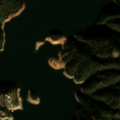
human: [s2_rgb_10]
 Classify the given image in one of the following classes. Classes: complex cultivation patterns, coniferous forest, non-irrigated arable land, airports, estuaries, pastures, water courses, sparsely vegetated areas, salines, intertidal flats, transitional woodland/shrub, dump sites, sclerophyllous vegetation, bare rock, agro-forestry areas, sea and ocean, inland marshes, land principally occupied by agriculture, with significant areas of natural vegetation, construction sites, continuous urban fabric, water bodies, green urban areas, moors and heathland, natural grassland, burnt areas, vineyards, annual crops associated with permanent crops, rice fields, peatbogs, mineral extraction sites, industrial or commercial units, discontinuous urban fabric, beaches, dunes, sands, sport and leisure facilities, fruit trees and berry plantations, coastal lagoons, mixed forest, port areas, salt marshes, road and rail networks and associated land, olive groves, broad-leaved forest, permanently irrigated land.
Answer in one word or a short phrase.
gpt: olive groves, complex cultivation patterns, broad-leaved forest, coniferous forest, water bodies